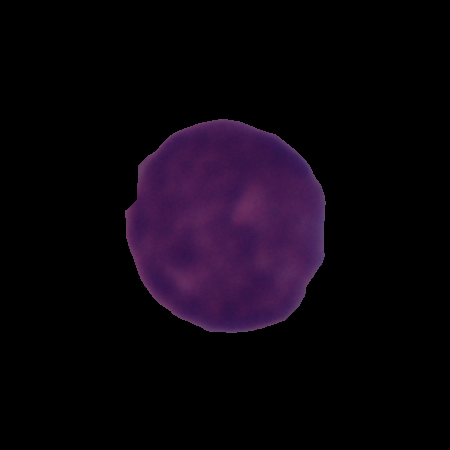
Label: cancer